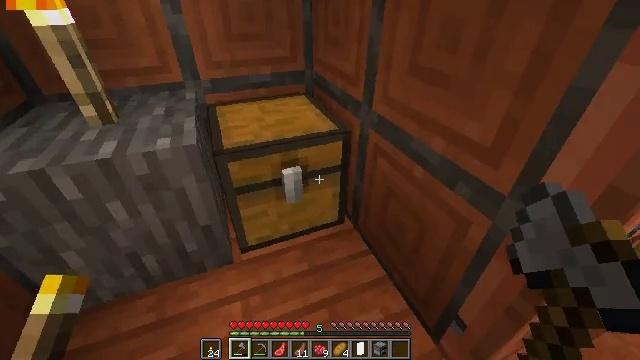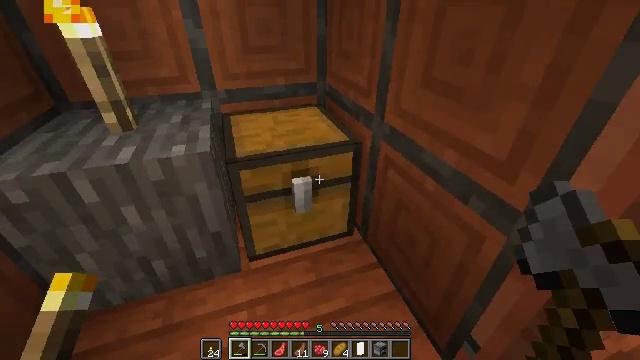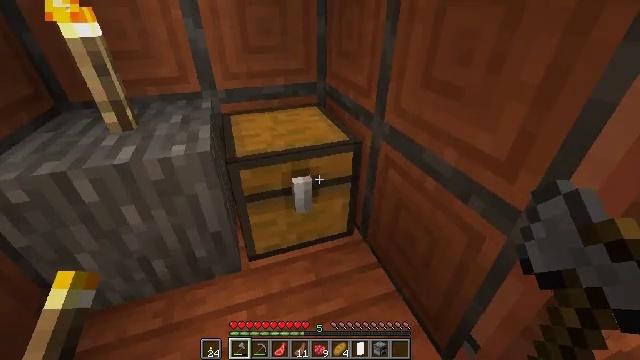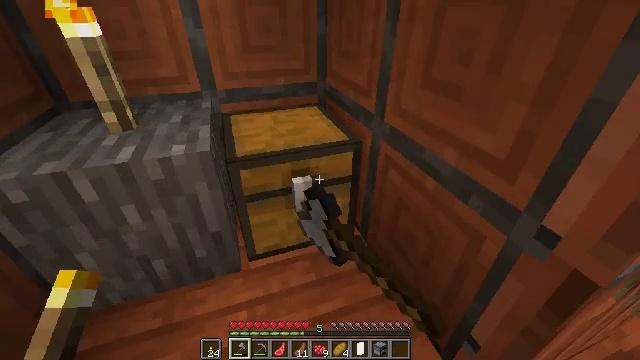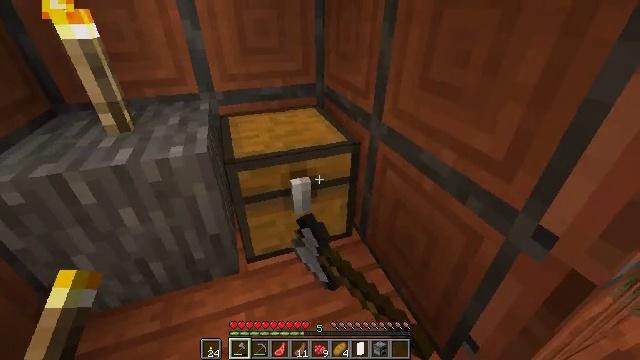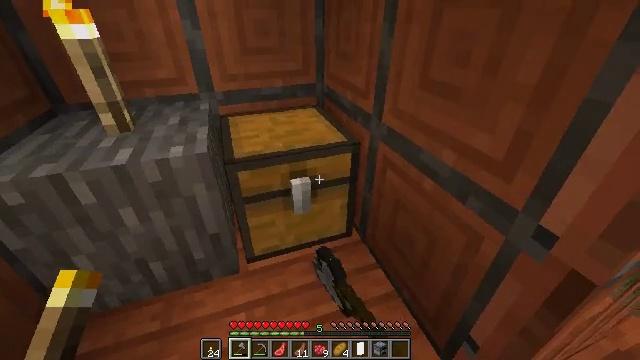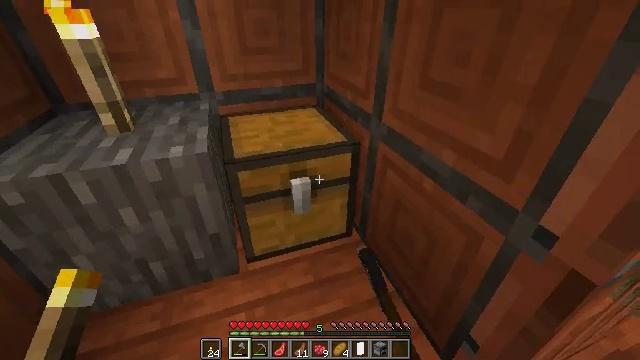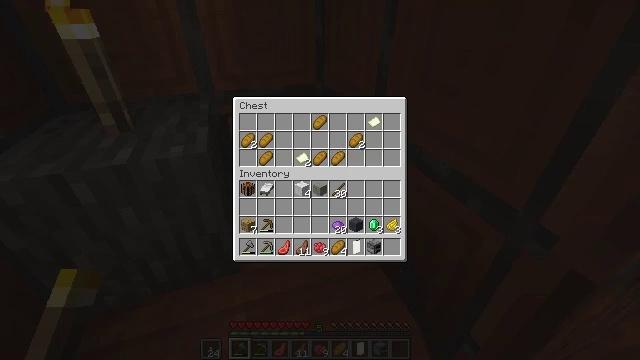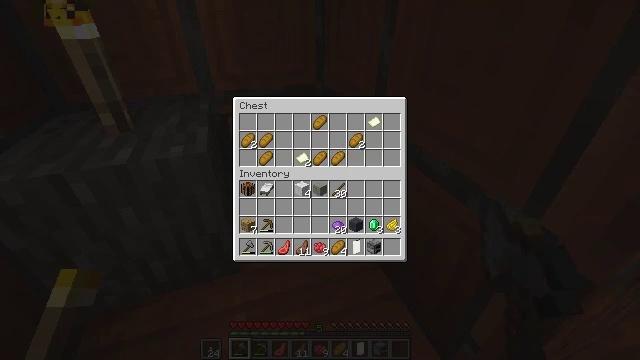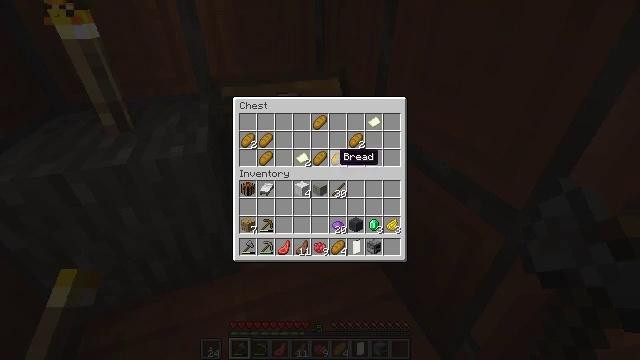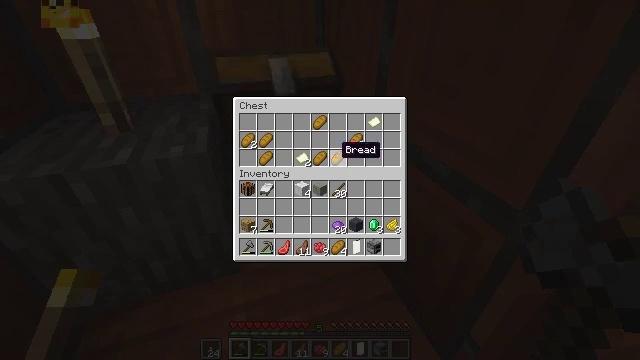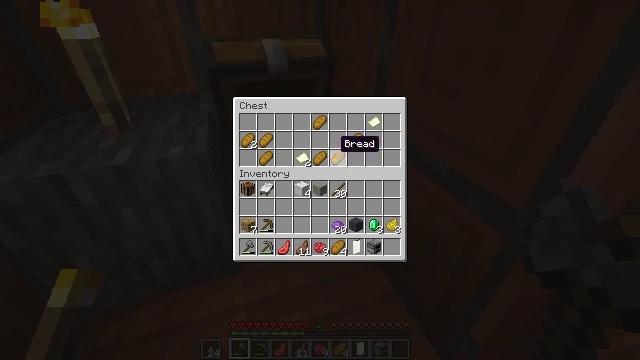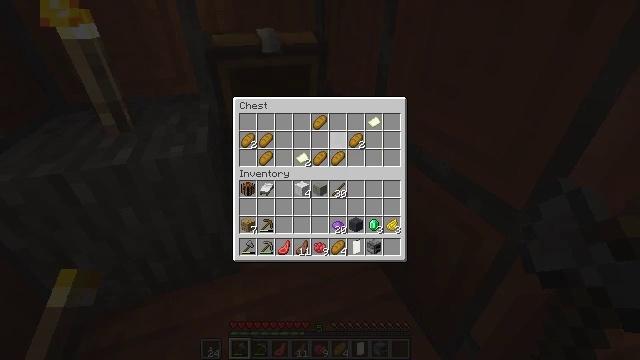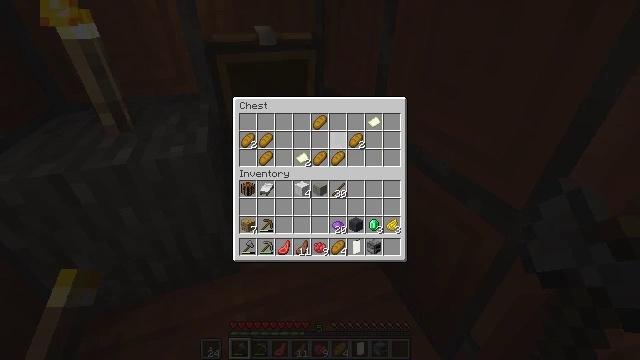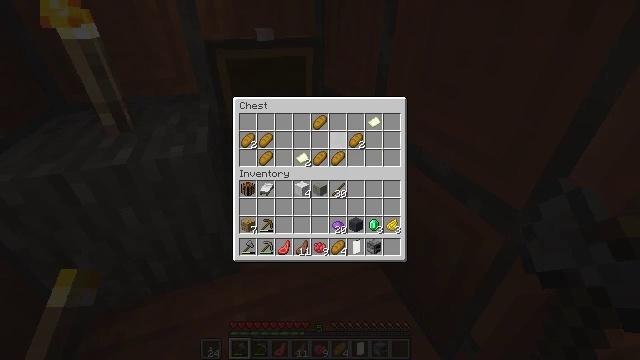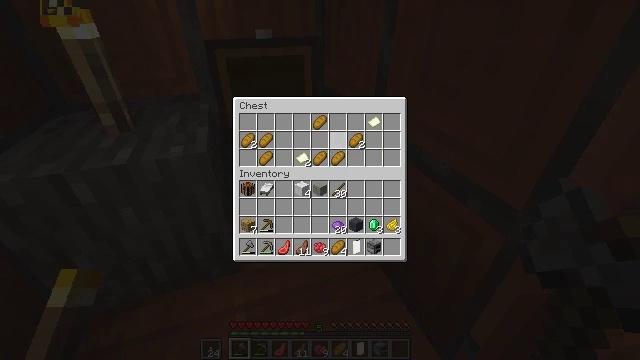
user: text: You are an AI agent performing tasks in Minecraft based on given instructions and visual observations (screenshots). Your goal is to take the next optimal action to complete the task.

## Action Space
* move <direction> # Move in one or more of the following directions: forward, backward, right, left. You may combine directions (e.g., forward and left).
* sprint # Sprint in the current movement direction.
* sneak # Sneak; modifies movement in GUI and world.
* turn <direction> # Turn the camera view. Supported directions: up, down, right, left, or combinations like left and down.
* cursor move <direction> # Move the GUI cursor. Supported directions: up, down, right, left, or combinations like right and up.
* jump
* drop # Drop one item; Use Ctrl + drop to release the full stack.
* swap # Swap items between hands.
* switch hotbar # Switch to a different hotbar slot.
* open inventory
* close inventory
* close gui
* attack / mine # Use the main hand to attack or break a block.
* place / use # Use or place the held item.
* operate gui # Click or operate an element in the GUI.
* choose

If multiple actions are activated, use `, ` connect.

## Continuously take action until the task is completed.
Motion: motion action
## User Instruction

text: Break the brown wall banner from the wall.
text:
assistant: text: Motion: turn left and up
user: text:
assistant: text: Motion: use / place
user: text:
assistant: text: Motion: use / place
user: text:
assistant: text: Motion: use / place
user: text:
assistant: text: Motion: no_op
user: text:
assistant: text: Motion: no_op
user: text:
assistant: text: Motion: open gui
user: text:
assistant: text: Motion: sneak
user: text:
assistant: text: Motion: sneak, cursor move right and up
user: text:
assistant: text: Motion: sneak, cursor move up
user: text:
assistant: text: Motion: sneak
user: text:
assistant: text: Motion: sneak, cursor move up
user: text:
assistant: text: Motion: sneak
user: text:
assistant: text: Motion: sneak
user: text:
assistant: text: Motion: sneak, cursor move right
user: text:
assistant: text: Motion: sneak, cursor move right and down
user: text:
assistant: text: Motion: sneak
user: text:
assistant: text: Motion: sneak, cursor move left and up
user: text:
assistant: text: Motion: sneak, cursor move left and up
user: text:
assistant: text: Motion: sneak, cursor move left
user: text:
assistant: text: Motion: sneak, cursor move left and up
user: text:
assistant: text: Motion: sneak, cursor move left
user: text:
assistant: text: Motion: sneak, cursor move left
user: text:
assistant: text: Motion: sneak
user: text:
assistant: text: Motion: sneak
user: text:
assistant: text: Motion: sneak, cursor move right and down
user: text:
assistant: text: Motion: sneak
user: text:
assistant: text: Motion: sneak
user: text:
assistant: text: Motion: sneak
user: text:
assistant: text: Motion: sneak